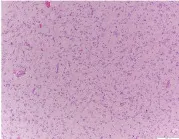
Pathological examination of surgical specimen including DNA methylation analysis. The majority of tumor tissue demonstrated a cytologically bland neoplasm, : comprised of regions with an infiltrative.
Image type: pathology (h&e)